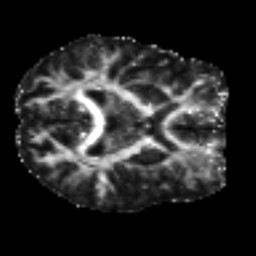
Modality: FA
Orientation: axial
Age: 23
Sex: male
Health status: healthy
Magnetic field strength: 3 T
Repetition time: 8.4 s
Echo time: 0.0926 s